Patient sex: M
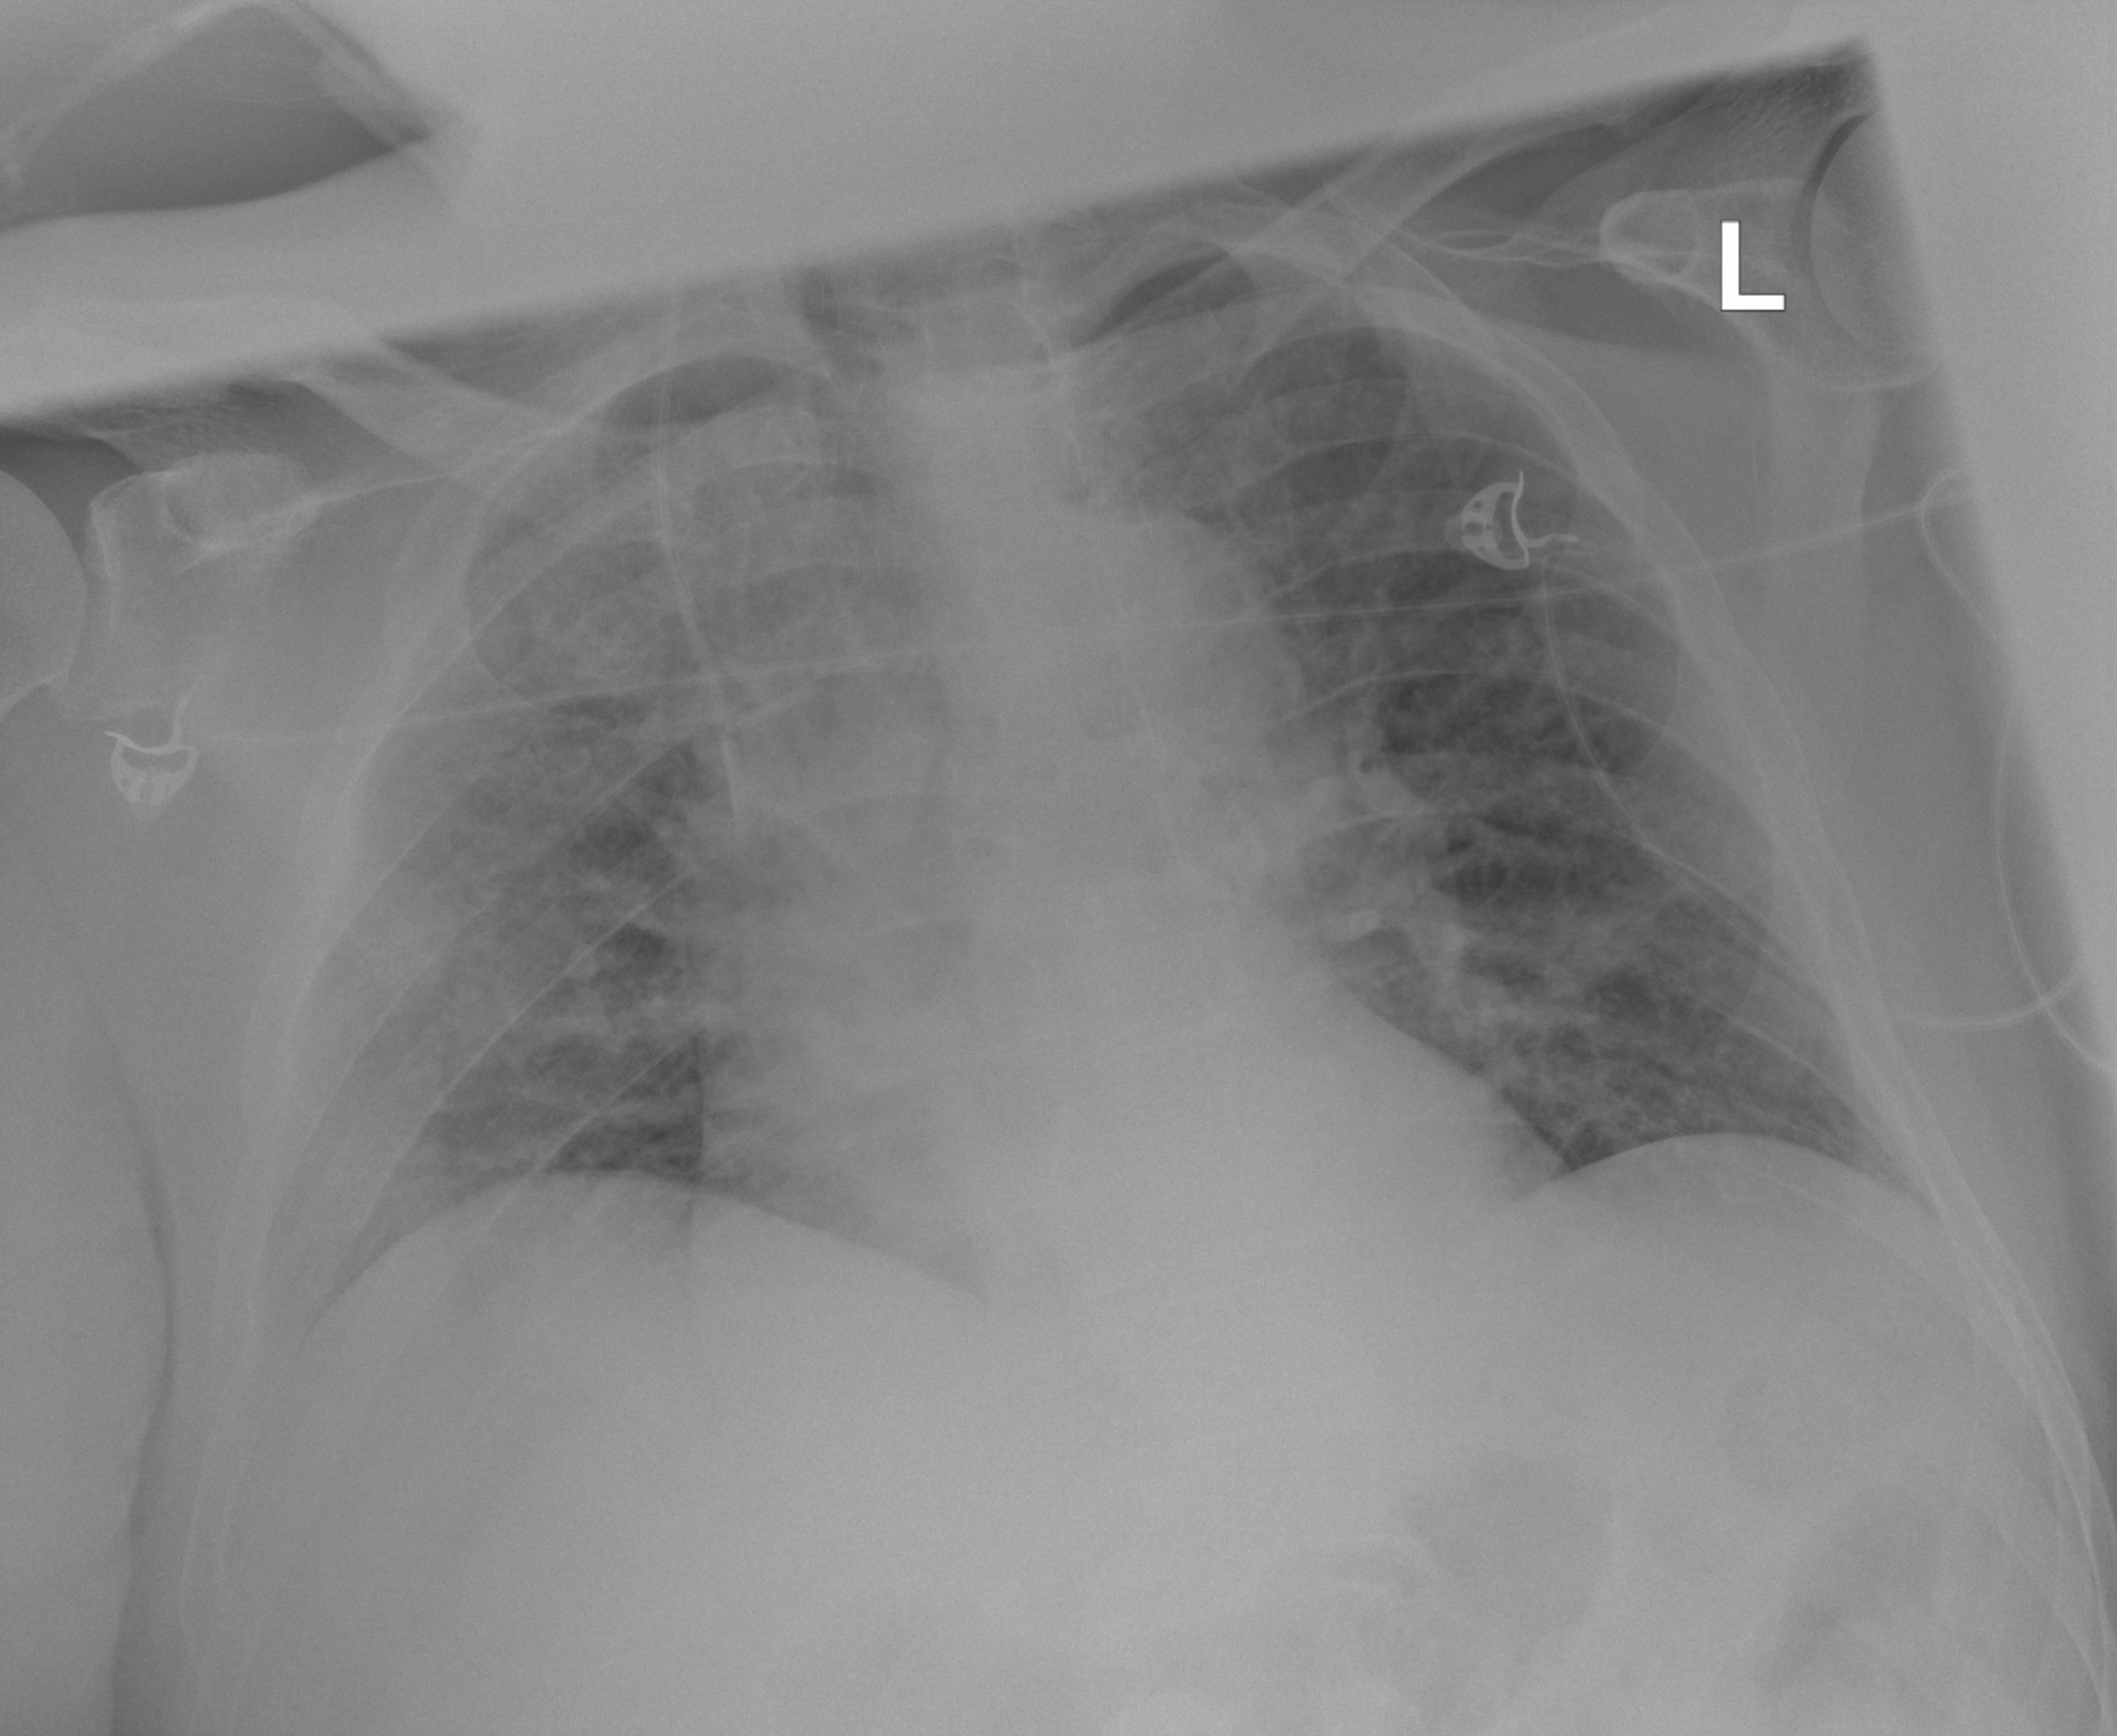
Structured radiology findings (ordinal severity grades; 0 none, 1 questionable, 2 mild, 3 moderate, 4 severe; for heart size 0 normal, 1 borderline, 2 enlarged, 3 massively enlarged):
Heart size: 0
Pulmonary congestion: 0
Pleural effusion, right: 0
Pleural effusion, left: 0
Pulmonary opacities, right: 2
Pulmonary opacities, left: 0
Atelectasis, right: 2
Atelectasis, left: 0